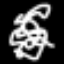
Label: squiggle